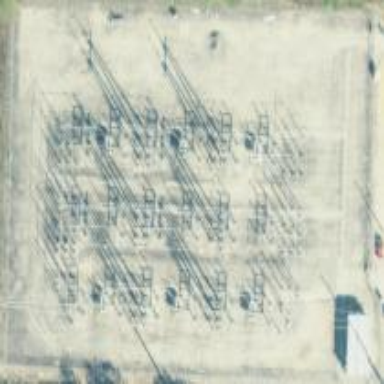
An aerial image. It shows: Substation for switching with surrounding fence.